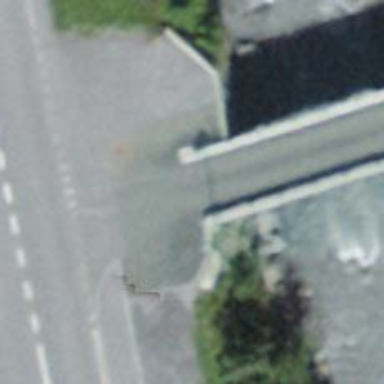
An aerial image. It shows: Residential road with concrete bridge.